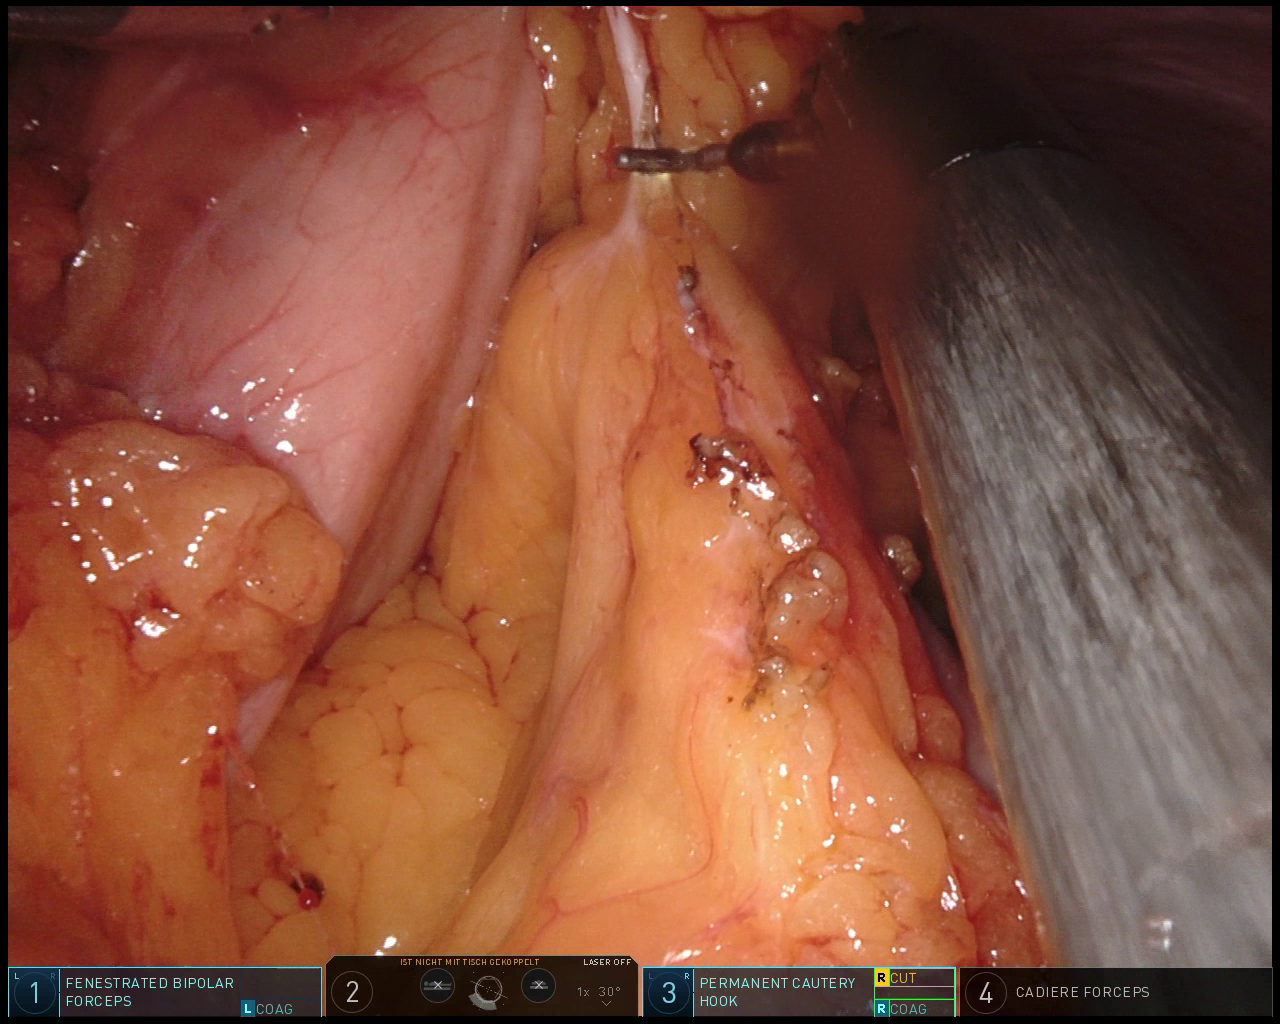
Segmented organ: stomach
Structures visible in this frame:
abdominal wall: yes
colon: yes
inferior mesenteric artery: no
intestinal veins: no
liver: no
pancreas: no
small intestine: no
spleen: no
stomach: yes
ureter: no
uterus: no
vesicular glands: no